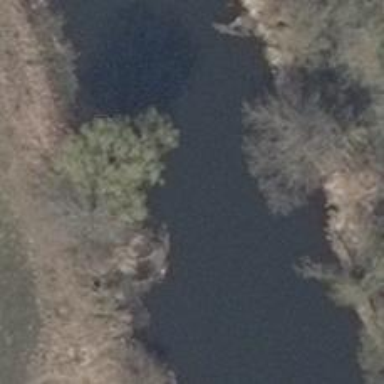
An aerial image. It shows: There is river with riverbanks.